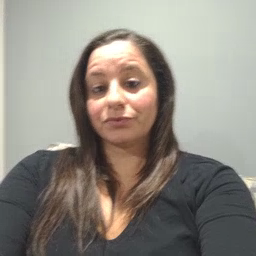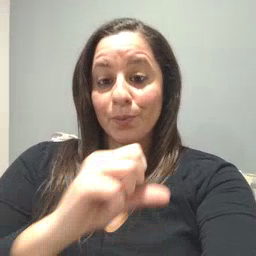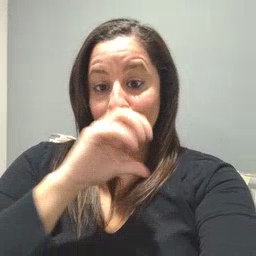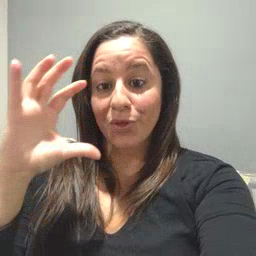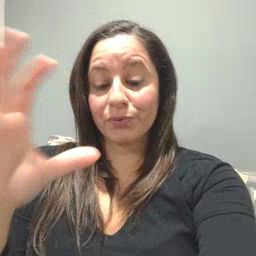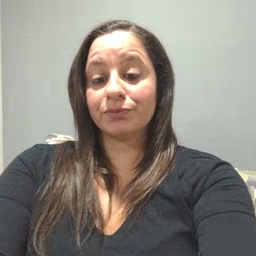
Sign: balloon